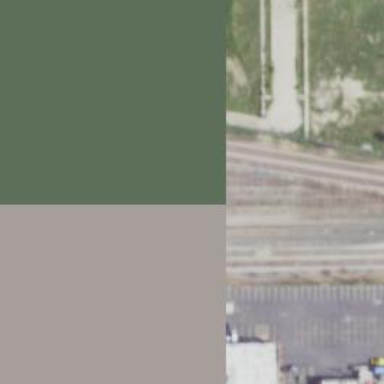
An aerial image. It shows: Railway yard.